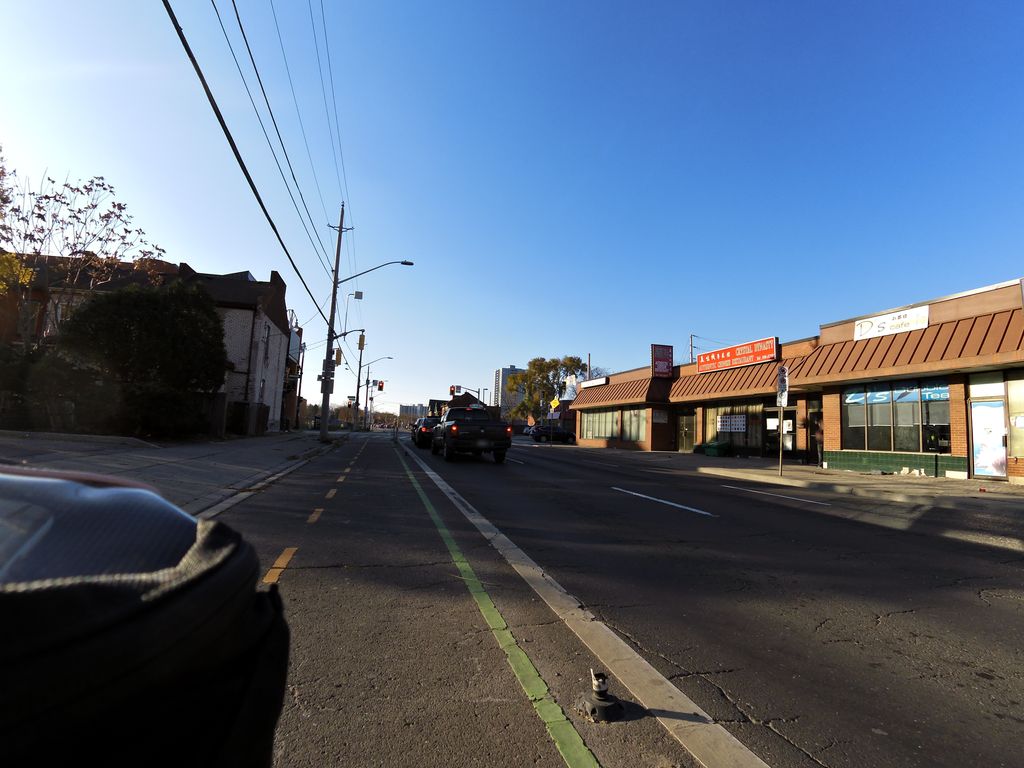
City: hamilton